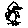
Label: bird